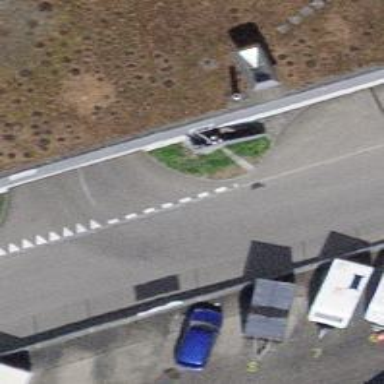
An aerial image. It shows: Parking entrance.